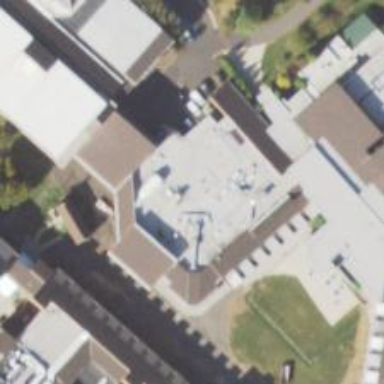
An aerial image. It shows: College building.